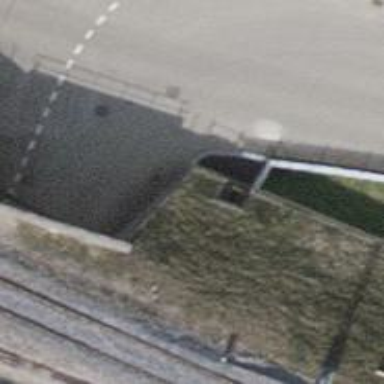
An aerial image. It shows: Retaining wall.